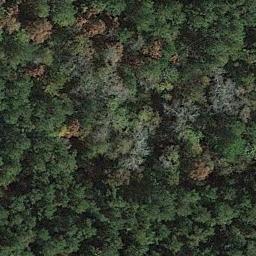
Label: forest